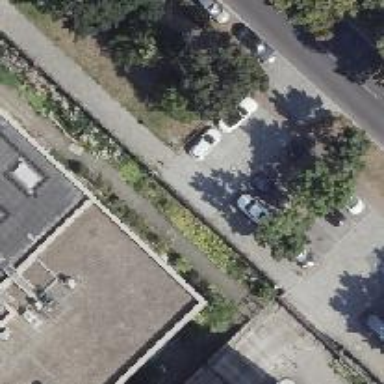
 specifically street-side parking with paving stones surface."